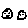
Label: smiley face